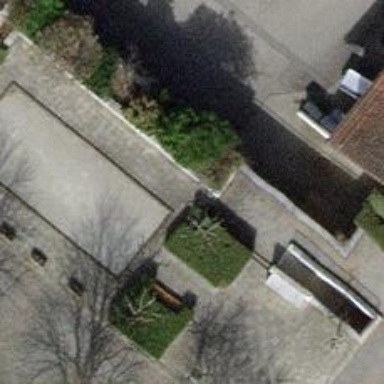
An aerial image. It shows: Road with steps.